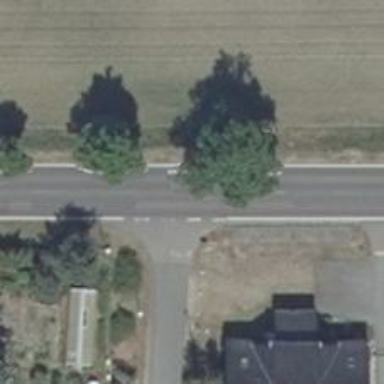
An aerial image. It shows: Secondary road with asphalt surface.